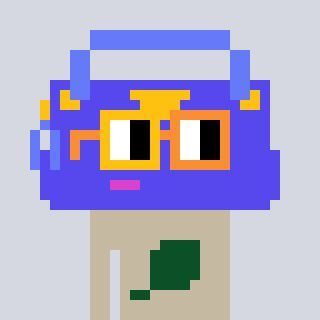
a pixel art character with square yellow and orange glasses, a bag-shaped head and a bege-colored body on a cool background